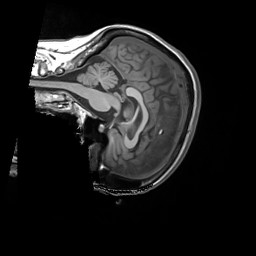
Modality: T1w
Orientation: sagittal
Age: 64
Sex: female
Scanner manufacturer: siemens
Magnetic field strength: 3 T
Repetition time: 1.55 s
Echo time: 0.00234 s